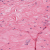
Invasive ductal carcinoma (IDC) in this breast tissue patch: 0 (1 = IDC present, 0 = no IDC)